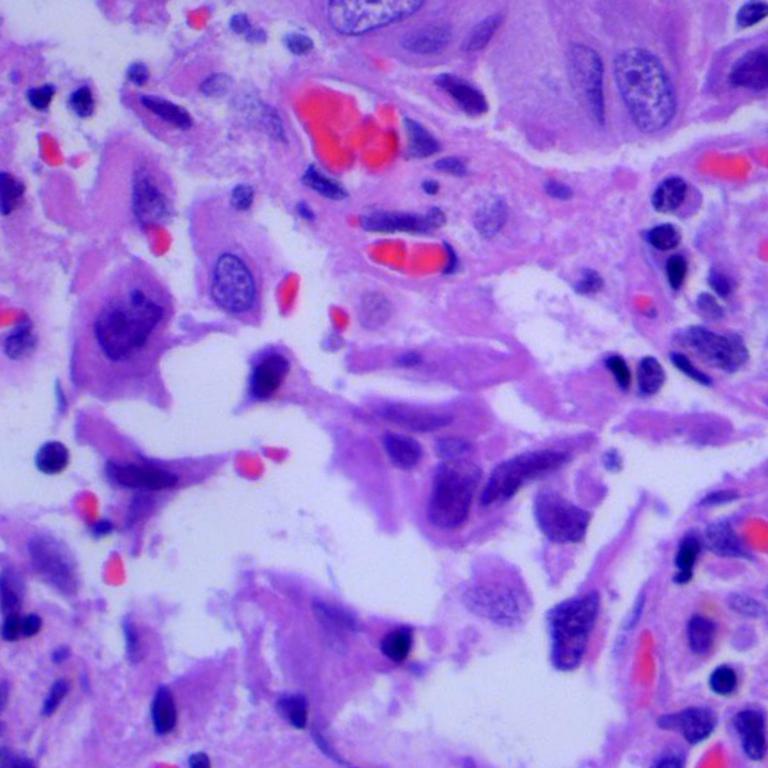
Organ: lung
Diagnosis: adenocarcinomas